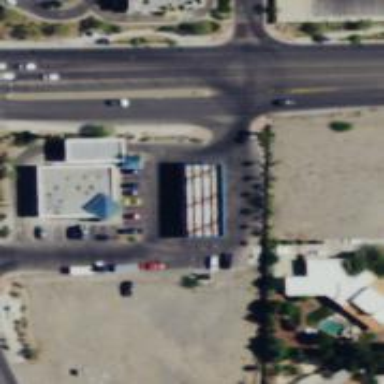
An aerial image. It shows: Convenience shop.